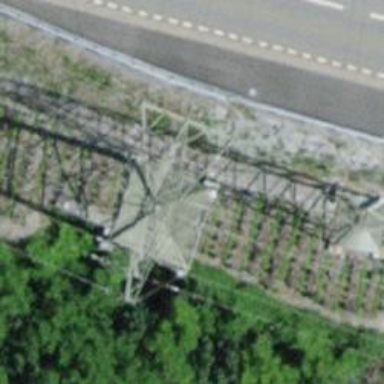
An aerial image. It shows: Three power lines with cables.